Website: apple
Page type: customer-info-address
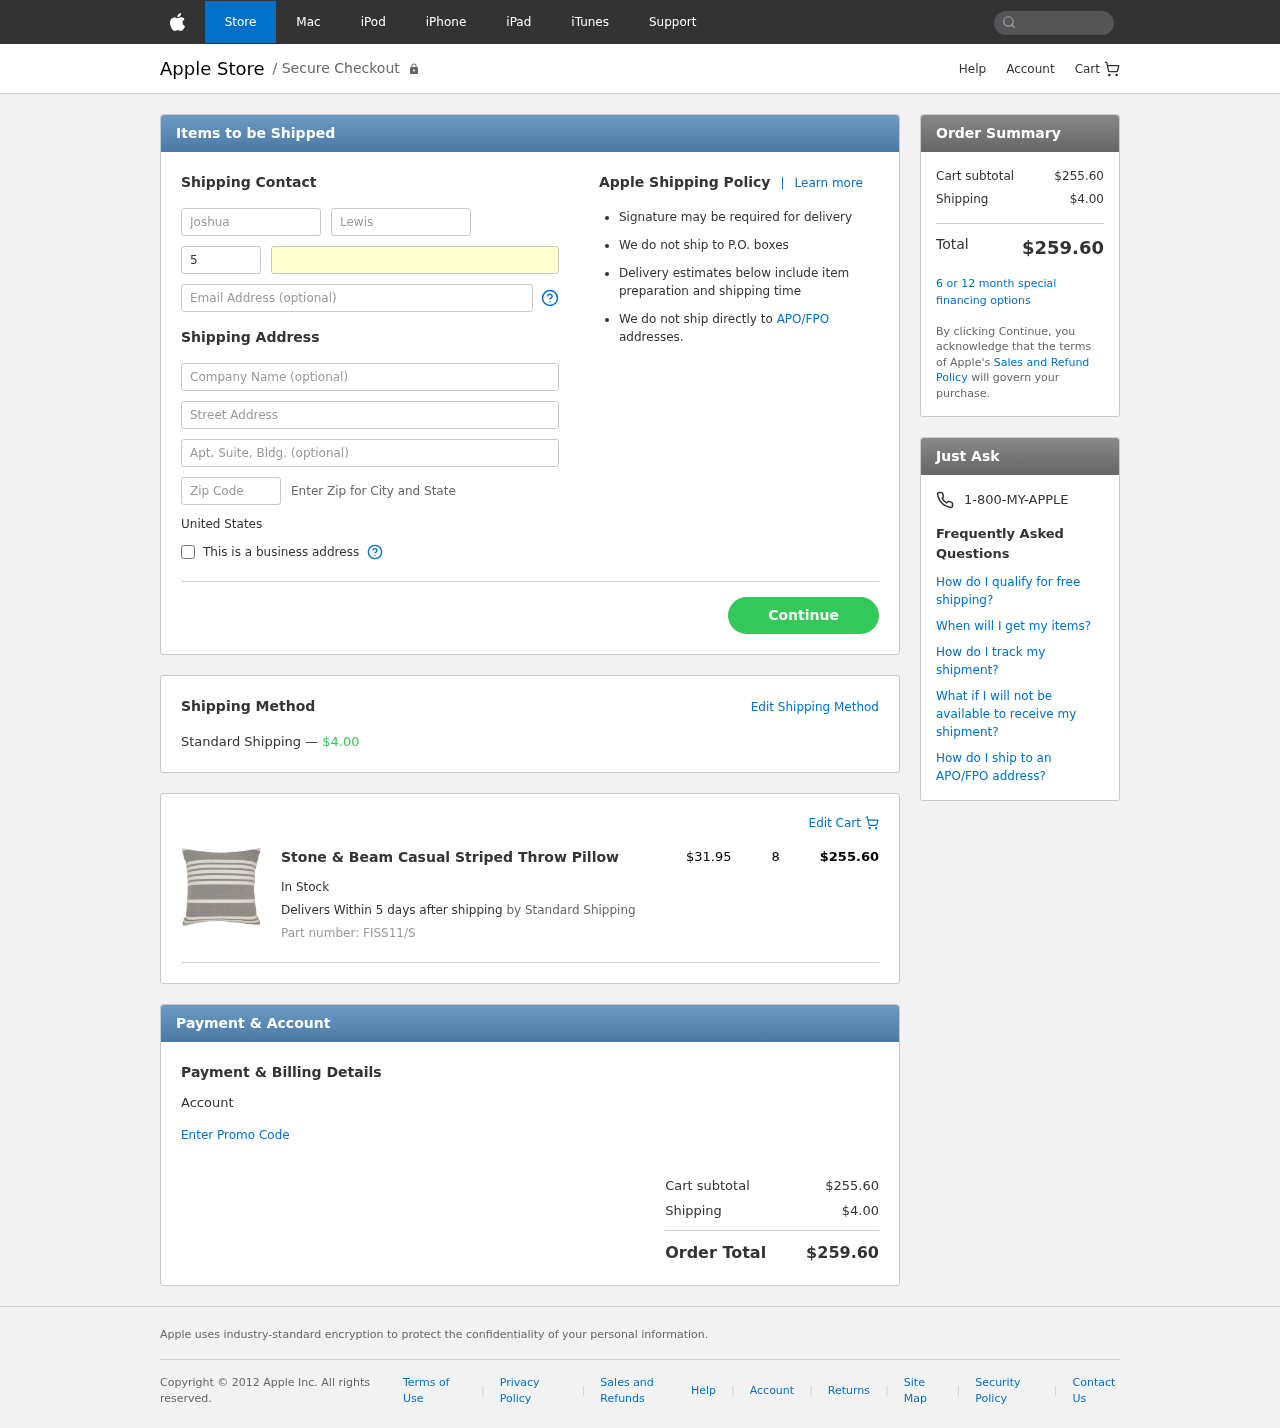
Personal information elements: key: PII_COUNTRY
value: United States
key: PII_FIRSTNAME
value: Joshua
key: PII_LASTNAME
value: Lewis
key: PII_PHONE_AREA
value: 535
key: PII_PHONE_LINE
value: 7214
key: PII_EMAIL
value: joshualewis@gmail.com
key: PII_STREET
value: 80478 Erica Prairie
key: PII_POSTCODE
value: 42496
Product elements: key: PRODUCT1_NAME
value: Stone & Beam Casual Striped Throw Pillow
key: PRODUCT1_PRICE
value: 31.95
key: PRODUCT1_QUANTITY
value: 8
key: PRODUCT1_SKU
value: FISS11/S
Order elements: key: ORDER_SHIPPING_COST
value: $4.00
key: ORDER_ITEM_TOTAL
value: $255.60
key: ORDER_SUBTOTAL
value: $255.60
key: ORDER_TOTAL
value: $259.60